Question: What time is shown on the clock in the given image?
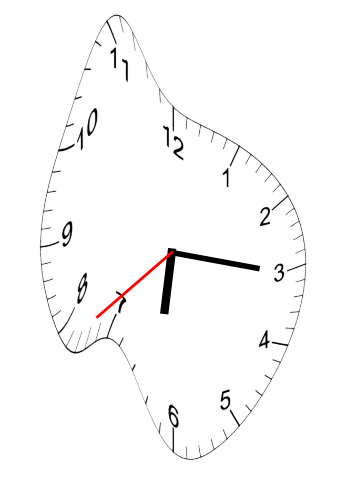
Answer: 06:15:38